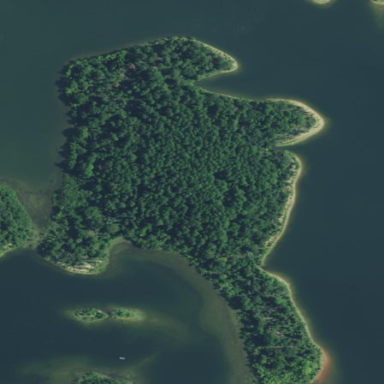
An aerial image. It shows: Islet surrounded by forest.